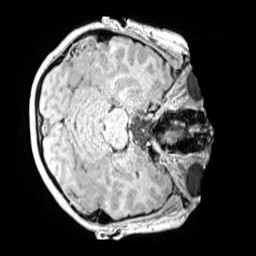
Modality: MP2RAGE
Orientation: axial
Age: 11
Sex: male
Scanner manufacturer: siemens
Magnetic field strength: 3 T
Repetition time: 4 s
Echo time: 0.00299 s